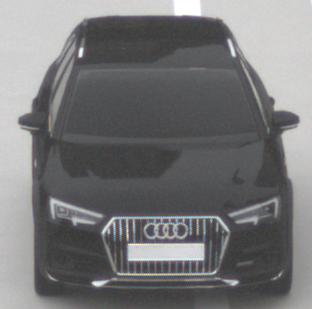
Make: Audi
Model: A4 Allroad 45 TFSI
Detailed model: A4 (B9) allroad
Model produced from: 2019/02
Model produced until: 2019/05
Doors: 5
Color: black
Road condition: dry road
Daytime: morning or afternoon
Contrast: low contrast